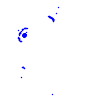
Particle: kaon